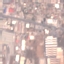
Label: Industrial